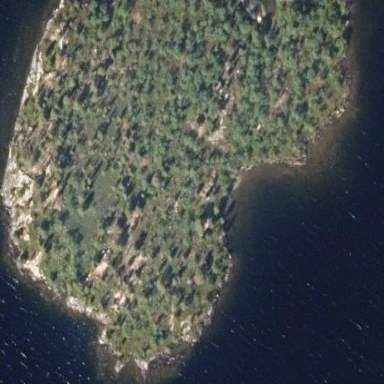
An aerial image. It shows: Islet.